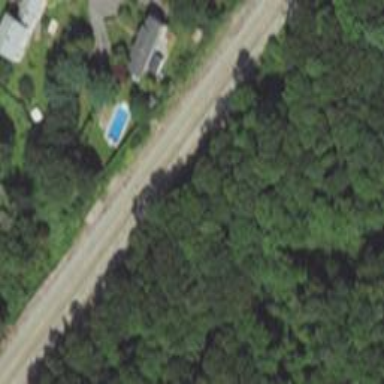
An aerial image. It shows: Railway siding with rails.